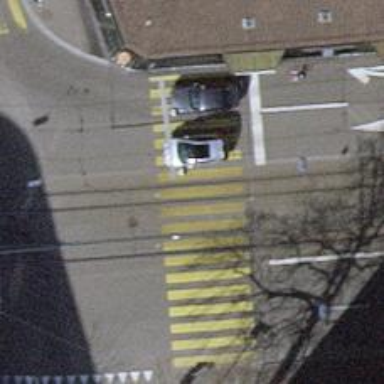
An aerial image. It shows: Tram crossing on the railway.